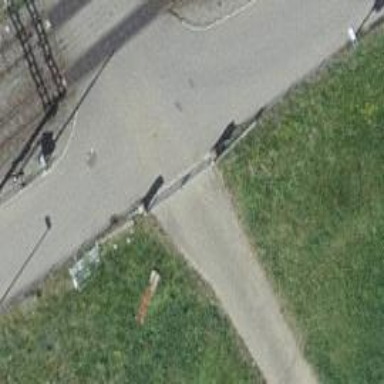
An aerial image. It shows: Gate.